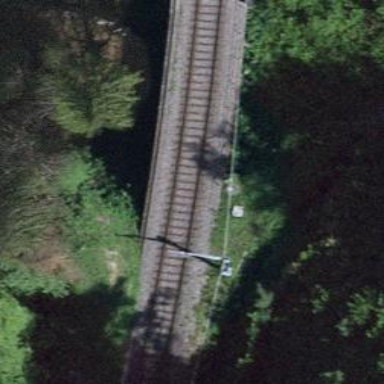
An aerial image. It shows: Single-track electrified railway with contact line.